Field crop: tomato
Growth stage: 1
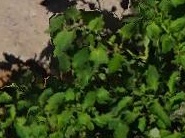
Species: tomato